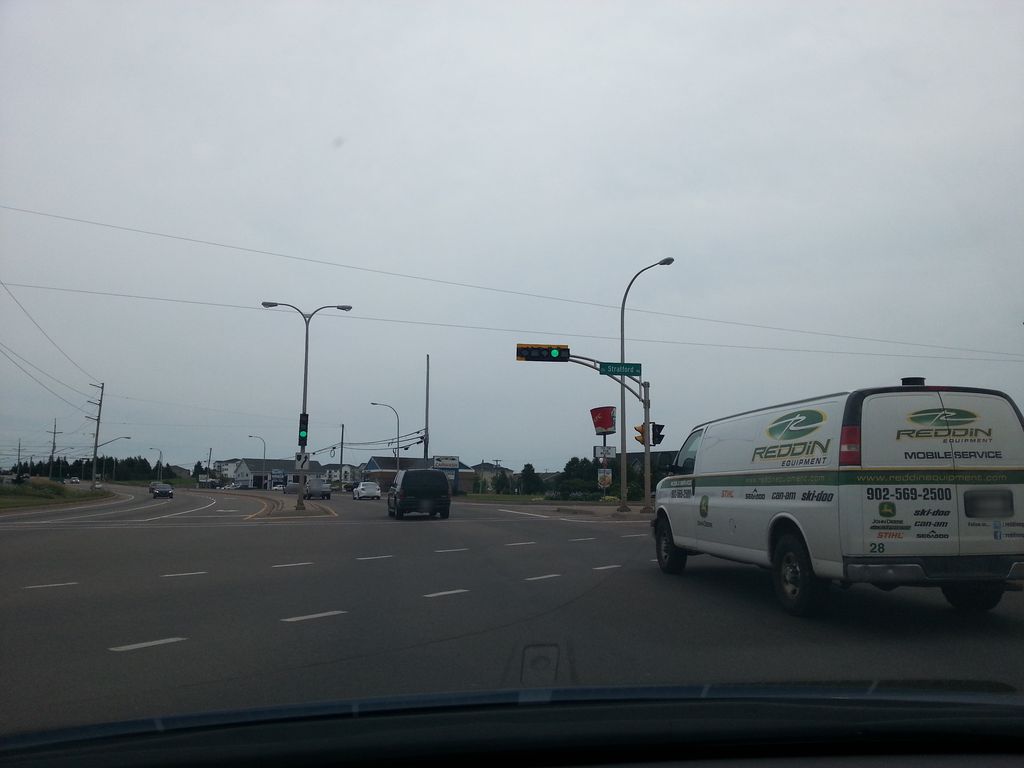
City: charlottetown